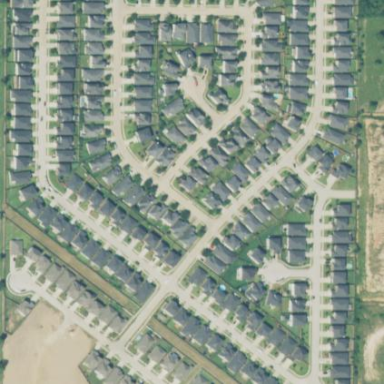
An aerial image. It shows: Neighbourhood with single-family residential houses.